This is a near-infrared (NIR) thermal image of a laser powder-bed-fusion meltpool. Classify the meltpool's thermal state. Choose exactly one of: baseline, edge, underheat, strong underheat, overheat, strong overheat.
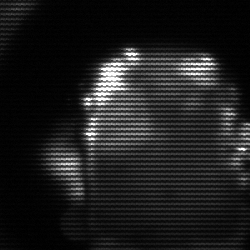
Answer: baseline